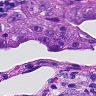
Metastatic tissue present: yes